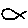
Label: fish